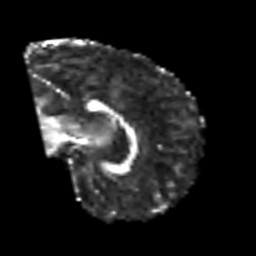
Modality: FA
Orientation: sagittal
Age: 50
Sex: male
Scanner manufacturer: siemens
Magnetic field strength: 3 T
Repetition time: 6.1 s
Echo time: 0.101 s